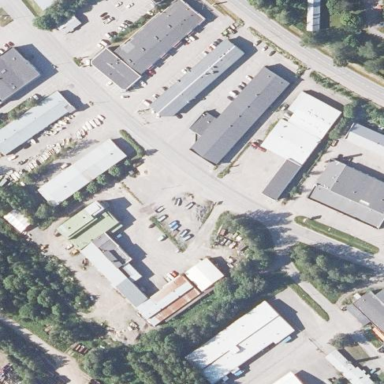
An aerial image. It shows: Retail area.